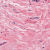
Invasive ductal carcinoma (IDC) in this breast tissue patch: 0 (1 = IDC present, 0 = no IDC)